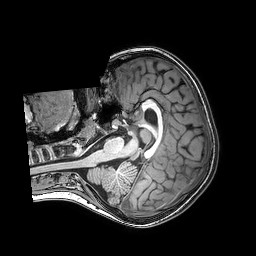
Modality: T1w
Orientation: axial
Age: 7
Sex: female
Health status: healthy